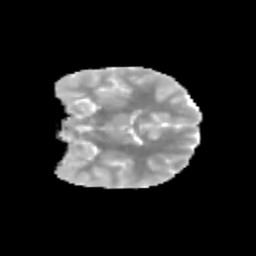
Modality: MD
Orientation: coronal
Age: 11
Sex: female
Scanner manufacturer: siemens
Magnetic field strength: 3 T
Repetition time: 3.8 s
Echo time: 0.07 s